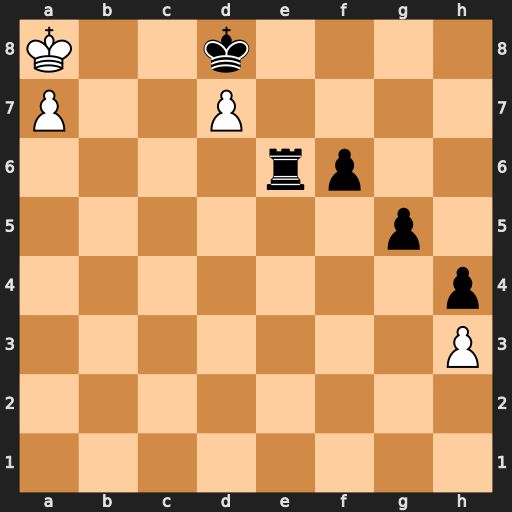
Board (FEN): K2k4/P2P4/4rp2/6p1/7p/7P/8/8
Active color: w
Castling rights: -
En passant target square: -
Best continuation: Kb7 Re4 a8=Q+